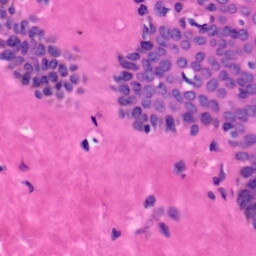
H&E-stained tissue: Skin